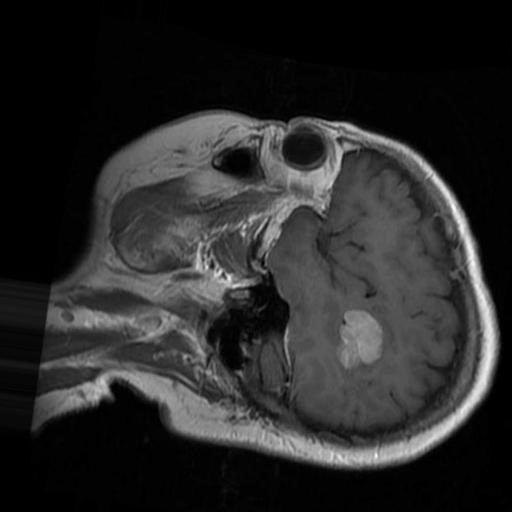
Label: brain_menin